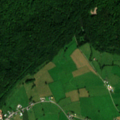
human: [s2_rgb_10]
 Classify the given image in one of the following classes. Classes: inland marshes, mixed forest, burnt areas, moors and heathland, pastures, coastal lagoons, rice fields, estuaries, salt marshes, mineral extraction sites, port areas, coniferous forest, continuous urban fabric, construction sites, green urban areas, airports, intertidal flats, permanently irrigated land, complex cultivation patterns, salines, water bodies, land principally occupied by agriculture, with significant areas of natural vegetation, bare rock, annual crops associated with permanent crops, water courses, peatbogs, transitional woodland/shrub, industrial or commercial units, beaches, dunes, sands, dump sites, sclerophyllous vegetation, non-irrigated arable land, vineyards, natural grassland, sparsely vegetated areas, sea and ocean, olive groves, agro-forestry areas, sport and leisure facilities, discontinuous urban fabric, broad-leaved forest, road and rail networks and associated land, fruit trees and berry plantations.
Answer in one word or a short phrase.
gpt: discontinuous urban fabric, pastures, complex cultivation patterns, broad-leaved forest